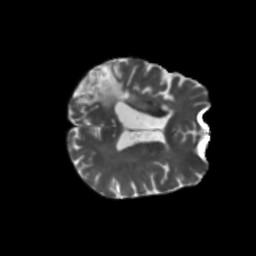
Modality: T2w
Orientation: axial
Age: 68
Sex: female
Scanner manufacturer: siemens
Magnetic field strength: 3 T
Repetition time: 5.47 s
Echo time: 0.0854 s